Current action and preconditions to check: trajectory_clear

Your task: For each precondition in the list above, predict whether it will hold at this action.

Consider the current scene as observed from the mobile robot's camera, and analyze the predicted future states of all dynamic agents (e.g., people, animals, vehicles, or any moving entities) within the NEXT SECOND.

IMPORTANT: Only answer "very likely" if you are absolutely certain—based on strong, clear evidence—that a dynamic agent will violate the precondition in the predicted future state. Do NOT answer "very likely" for unlikely, ambiguous, or low-probability risks.

Ask yourself for each precondition: Is there a high probability, with clear and convincing evidence, that the predicted future states of any dynamic agent will interfere with the predicted future state of the currently executing action within the NEXT SECOND, causing that precondition to fail?

Assess the risk level based on these predictions. Use "likely" or "very likely" if motions create a clear risk of interference.

Use "neutral" or "improbable" if agents are nearby but their predicted paths are clearly diverging or non-conflicting.

Failure Risk Categories: "very improbable", "improbable", "neutral", "likely", "very likely"

Answer Format: Output ONLY the probability_of_failure value from these categories: "very improbable", "improbable", "neutral", "likely", "very likely"

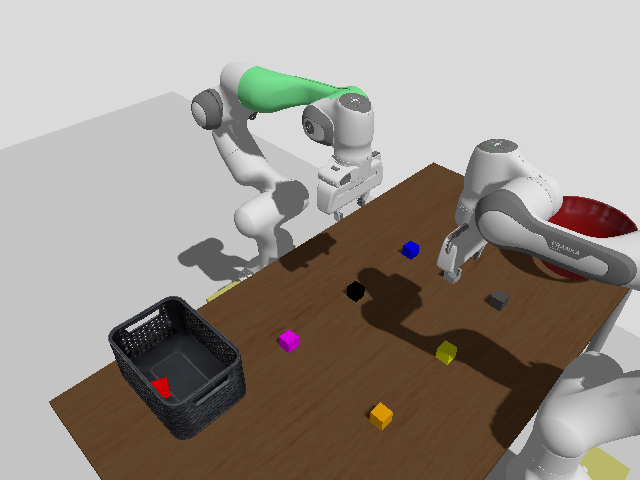

Answer: very improbable